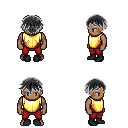
a pixel art fantasy rpg character, male body template, human, dark skin, gold chest armor, red pants, gray short bangs hairstyle, black shoes, four views (front, back, left, right), 2x2 character sprite sheet, small pixel art, hard edges, no anti-aliasing